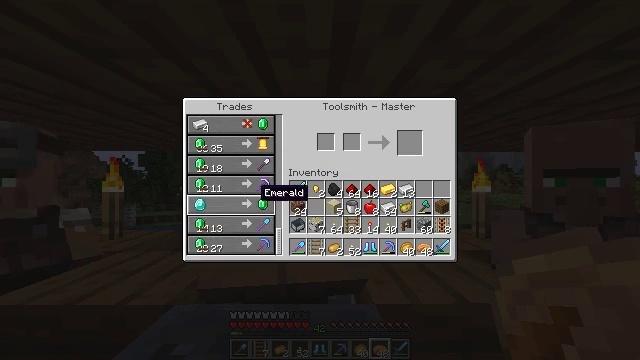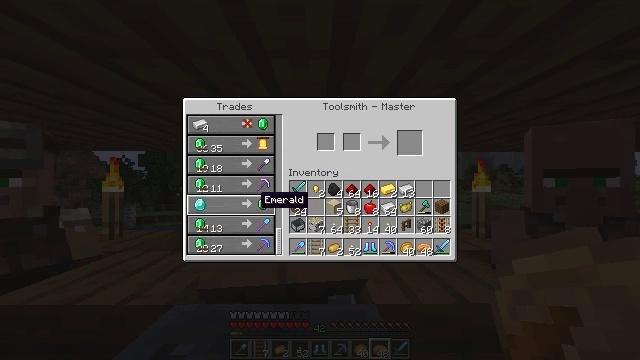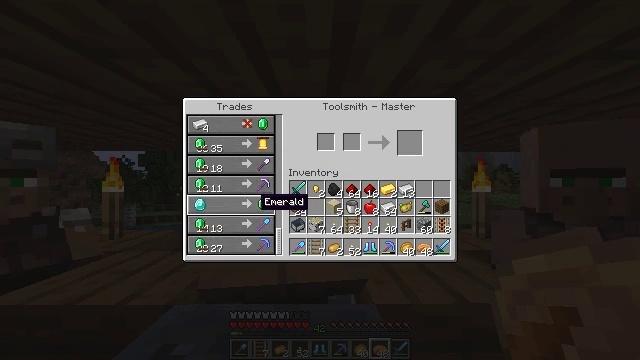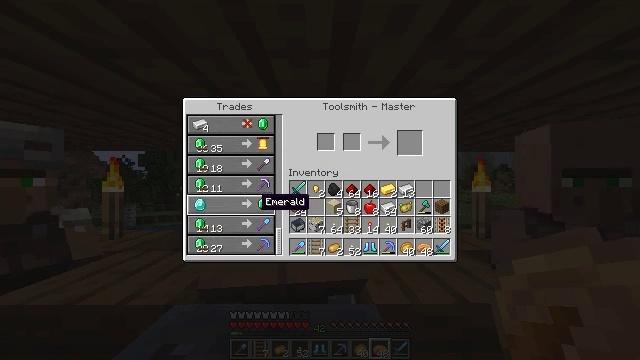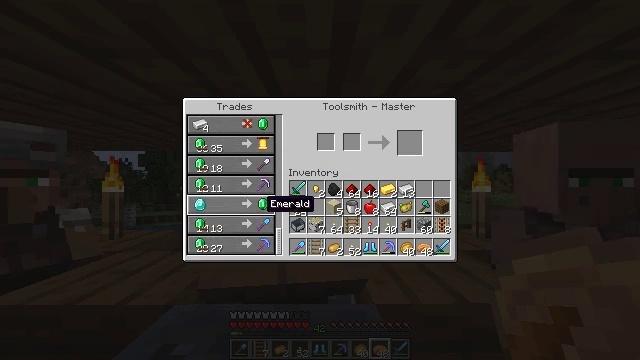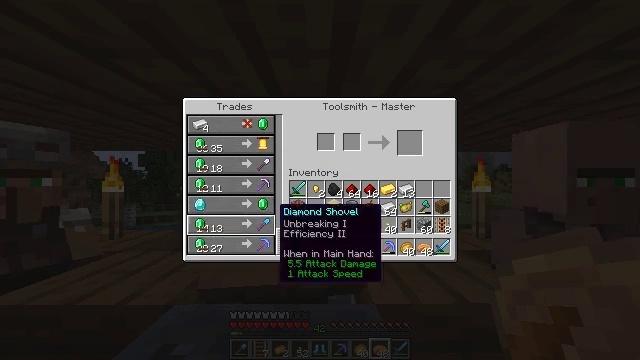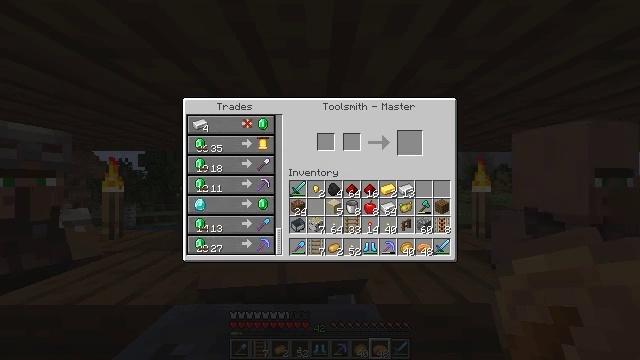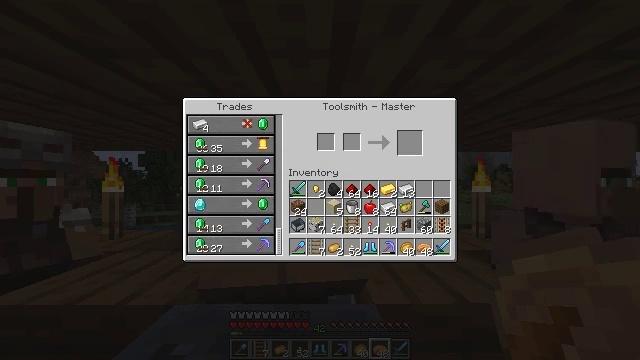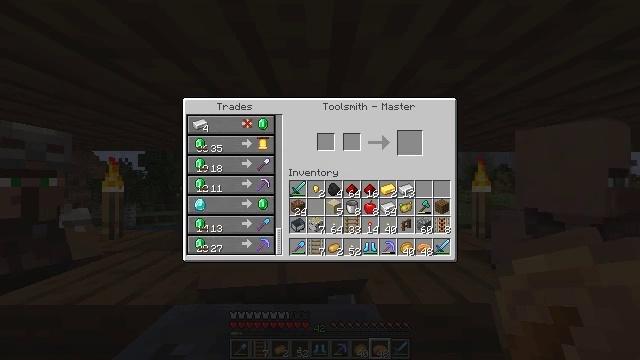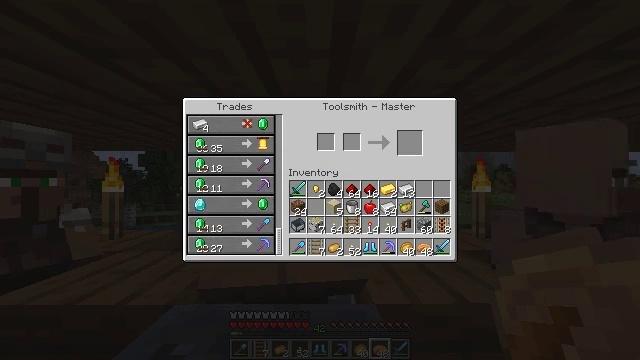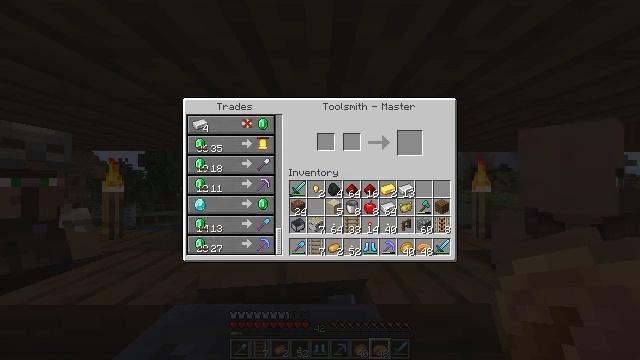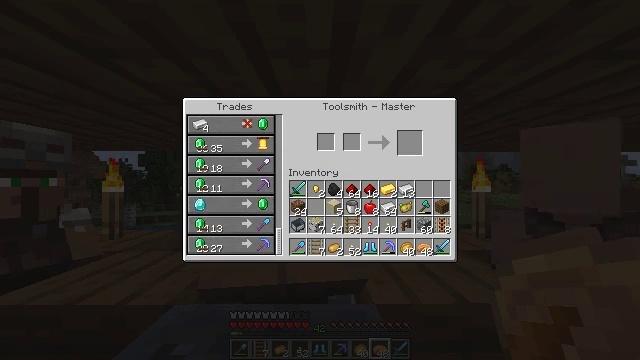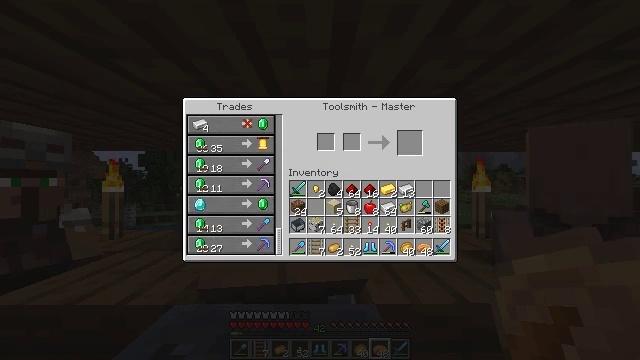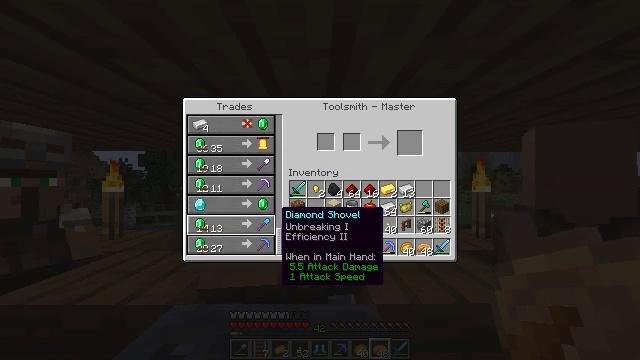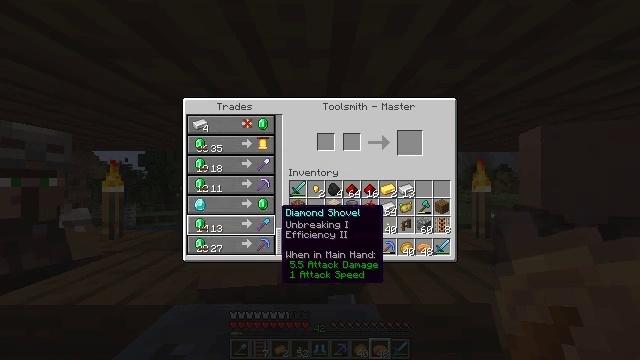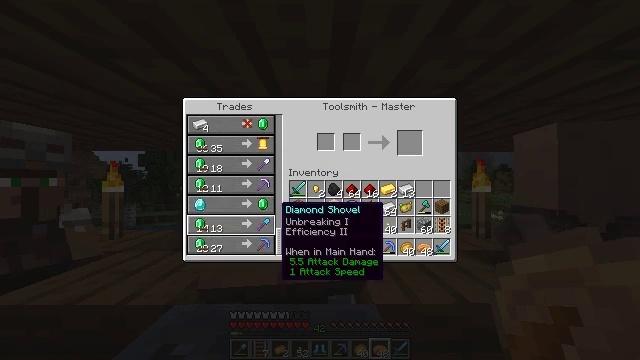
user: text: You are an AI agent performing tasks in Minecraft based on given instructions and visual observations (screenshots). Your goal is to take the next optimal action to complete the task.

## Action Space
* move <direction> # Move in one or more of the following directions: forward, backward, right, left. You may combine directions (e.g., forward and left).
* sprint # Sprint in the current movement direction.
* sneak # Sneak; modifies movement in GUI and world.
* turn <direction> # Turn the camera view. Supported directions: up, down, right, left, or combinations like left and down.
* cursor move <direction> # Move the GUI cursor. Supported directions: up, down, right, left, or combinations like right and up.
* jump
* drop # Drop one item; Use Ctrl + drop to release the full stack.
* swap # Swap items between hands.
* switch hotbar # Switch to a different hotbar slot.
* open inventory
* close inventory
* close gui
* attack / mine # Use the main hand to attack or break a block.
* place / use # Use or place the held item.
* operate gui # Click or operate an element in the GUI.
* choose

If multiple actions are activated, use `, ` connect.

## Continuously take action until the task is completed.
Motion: motion action
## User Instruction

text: Get a cookie using the crafting table.
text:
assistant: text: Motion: cursor move down
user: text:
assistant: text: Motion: no_op
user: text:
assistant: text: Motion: no_op
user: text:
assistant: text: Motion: no_op
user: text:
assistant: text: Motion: cursor move right and down
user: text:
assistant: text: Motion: cursor move right and down
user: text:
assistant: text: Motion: no_op
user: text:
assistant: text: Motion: no_op
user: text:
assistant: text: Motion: no_op
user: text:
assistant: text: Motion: no_op
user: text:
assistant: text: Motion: no_op
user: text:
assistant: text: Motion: no_op
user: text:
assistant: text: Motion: no_op
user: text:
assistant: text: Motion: no_op
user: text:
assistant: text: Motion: no_op
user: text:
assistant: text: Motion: no_op
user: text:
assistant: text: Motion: no_op
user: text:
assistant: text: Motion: no_op
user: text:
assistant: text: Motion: cursor move down
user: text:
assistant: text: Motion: no_op
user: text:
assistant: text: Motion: no_op
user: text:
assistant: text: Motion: no_op
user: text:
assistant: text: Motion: no_op
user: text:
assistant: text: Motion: no_op
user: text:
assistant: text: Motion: no_op
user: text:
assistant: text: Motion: no_op
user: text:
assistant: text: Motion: no_op
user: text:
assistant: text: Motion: no_op
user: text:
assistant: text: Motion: no_op
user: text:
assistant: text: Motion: no_op